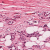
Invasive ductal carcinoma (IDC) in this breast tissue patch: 1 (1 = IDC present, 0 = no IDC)